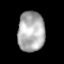
Tissue: lung
Cell type: Epithelial cells
Senescence score: 0.1696
Nuclear area (px): 1058
Mean DAPI intensity: 174.503